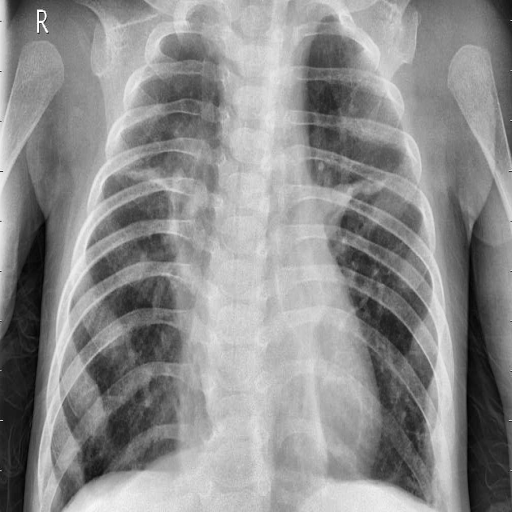
Finding: PNEUMONIA